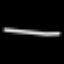
Label: line